Question: How to maintain an existing xml mapping using Word 2013?
I have the following xml mapping:

How can edit one of the nodes or add another node to this exiting xml?
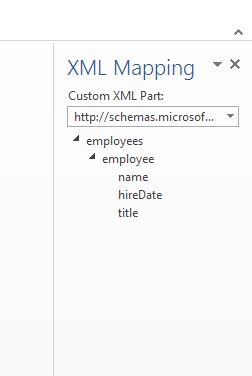
Answer: In case someone need help with this.
I found this video: <URL>
And i used this tool to edit the word xml: <URL>